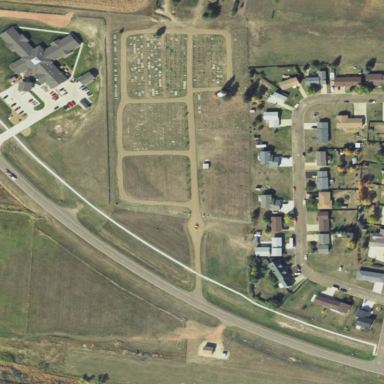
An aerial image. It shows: Grave yard.